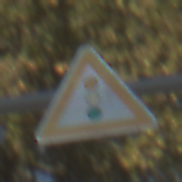
Verkehrszeichen: Lichtzeichenanlage
Umgebung: Outdoor, Nature
Tageszeit: MorningAfternoon
Wetter: PartlyCloudy
Licht: Natural
Jahreszeit: NotSpecified
Kontrast: HighContrast